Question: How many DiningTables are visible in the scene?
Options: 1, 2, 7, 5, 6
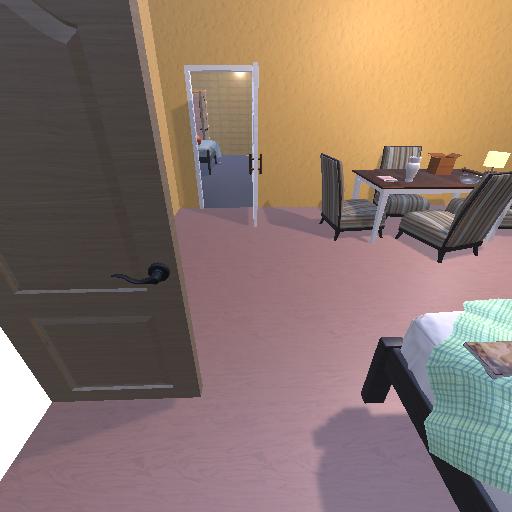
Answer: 1